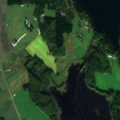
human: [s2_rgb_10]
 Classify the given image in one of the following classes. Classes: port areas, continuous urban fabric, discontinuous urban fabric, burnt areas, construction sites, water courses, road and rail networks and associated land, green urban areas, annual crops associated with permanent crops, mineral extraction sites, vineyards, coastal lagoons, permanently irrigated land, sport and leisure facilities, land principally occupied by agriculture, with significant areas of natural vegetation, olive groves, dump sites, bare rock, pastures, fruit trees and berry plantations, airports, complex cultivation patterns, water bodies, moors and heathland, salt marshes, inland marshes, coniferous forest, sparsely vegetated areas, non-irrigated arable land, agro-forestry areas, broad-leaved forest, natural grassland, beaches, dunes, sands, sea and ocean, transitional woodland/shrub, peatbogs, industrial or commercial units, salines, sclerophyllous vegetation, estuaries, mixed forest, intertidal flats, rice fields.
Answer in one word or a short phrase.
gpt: non-irrigated arable land, coniferous forest, mixed forest, water bodies